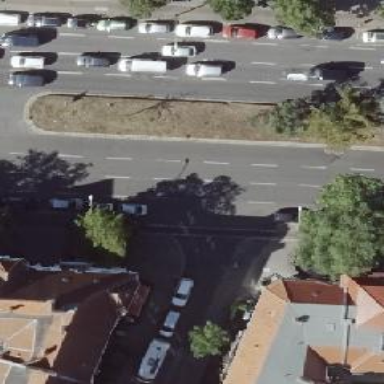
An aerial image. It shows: Residential road with sidewalks on both sides and parking lane on the right side.